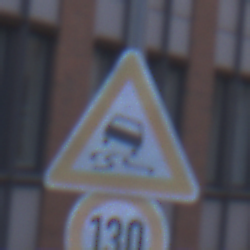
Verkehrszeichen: SchleuderOderRutschgefahr
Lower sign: Geschwindigkeit130
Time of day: SunriseSunset
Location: Outdoor (Urban)
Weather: Clear
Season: NotSpecified
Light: Natural